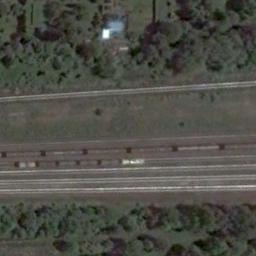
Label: railway